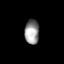
Tissue: prostate
Cell type: Fibroblasts
Senescence score: 0.6884
Nuclear area (px): 347
Mean DAPI intensity: 147.968